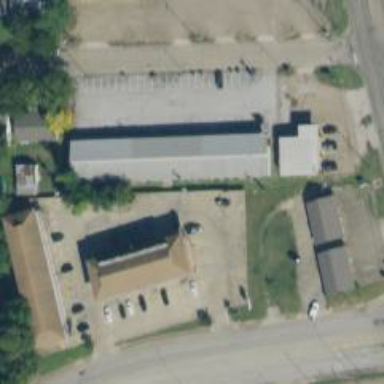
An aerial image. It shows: Convenience shop.